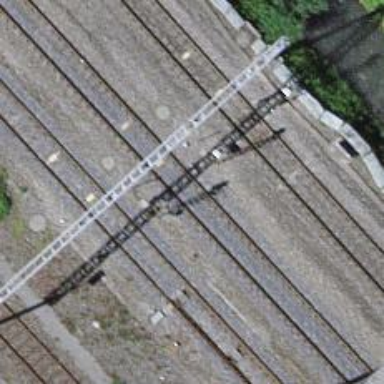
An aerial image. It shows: Railway signal.